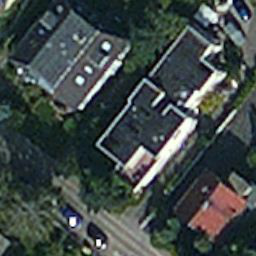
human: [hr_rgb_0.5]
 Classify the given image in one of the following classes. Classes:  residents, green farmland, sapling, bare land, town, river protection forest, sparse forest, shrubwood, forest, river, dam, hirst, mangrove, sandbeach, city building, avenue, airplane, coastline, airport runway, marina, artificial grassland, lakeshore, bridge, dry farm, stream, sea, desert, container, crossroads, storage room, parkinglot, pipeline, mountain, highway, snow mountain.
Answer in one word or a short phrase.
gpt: residents